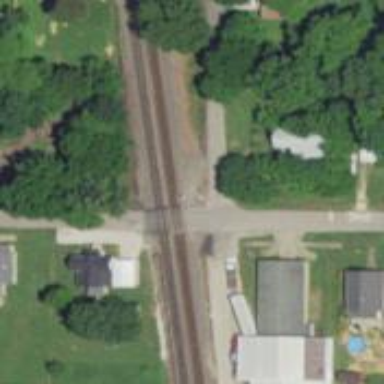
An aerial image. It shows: Level crossing along the railway.